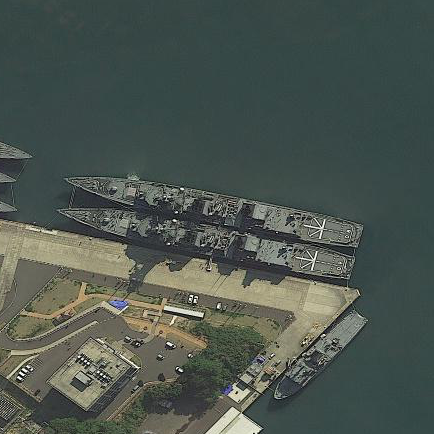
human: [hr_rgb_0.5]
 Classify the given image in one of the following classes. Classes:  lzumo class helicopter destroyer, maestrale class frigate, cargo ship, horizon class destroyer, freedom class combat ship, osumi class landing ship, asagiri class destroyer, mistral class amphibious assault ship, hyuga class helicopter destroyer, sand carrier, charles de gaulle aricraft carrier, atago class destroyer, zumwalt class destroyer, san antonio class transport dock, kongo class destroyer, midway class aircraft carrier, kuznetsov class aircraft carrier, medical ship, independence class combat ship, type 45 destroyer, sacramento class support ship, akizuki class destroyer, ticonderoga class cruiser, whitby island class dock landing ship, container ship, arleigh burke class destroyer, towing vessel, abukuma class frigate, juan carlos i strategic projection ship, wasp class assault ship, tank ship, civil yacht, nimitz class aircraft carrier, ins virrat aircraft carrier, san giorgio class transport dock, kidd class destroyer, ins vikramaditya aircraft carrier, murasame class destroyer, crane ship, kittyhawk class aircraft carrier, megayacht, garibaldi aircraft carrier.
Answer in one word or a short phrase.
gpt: Murasame class destroyer